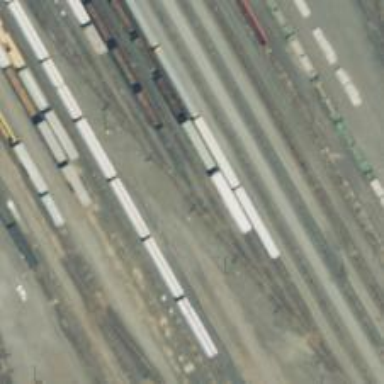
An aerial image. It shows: Railway yard used for servicing trains.